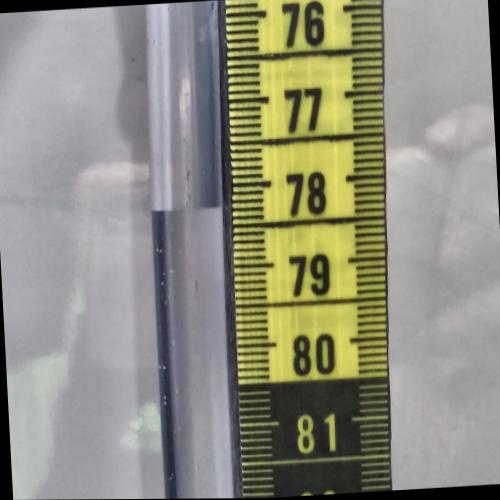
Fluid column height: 78.3 cm